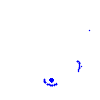
Particle: electron